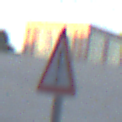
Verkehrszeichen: Gefahrenstelle
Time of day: SunriseSunset
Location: Outdoor (Urban)
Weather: Clear
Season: NotSpecified
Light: Natural